Question: First of all I want to tell that this question isn't .
I want to install plugin in Jenkins. I went to Update Center but I can't install anything because I have this error:
'''
IOException: Unable to tunnel through proxy. Proxy returns "HTTP/1.1 407 Proxy Authentication Required".
'''

Also when it comes to Java, I have Java for 64 bit.
I tried changing JRE folder and putting there things for JRE 64 bit because Jenkins installs 32bit but it doesn't work. How could I solve this problem?
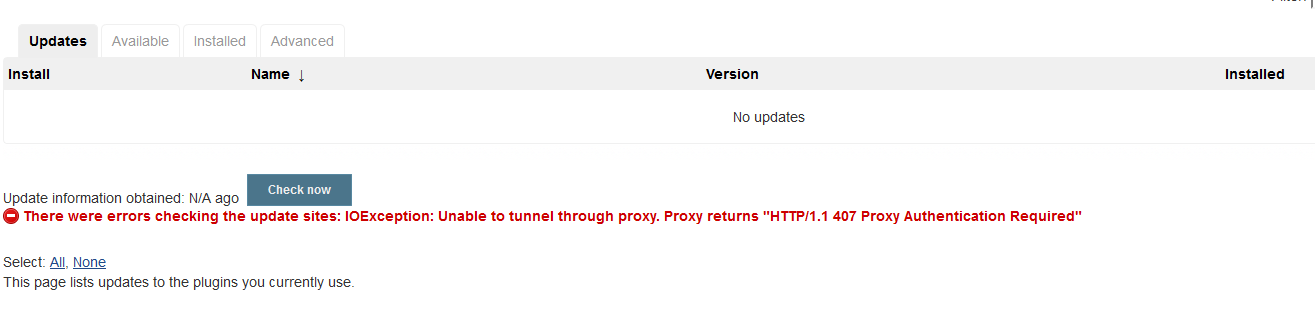
Answer: # TL;DR
'''
java -Dhttp.proxyHost=THE_PROXY_HOST_NAME -Dhttp.proxyPort=PORT_NUMBER -Dhttp.proxyUser=USER_NAME -Dhttp.proxyPassword=MY_SUPER_SECRET_PASSWORD -Dhttp.auth.preference=basic -Djdk.http.auth.tunneling.disabledSchemes= -jar jenkins.war
'''
Hopefully you've figured it out by now, but for those looking for an answer (myself in the near future)...
I did a lot of things and I'm not sure what really ended up working, but here's what I think worked for me and what I actually did.
# What I think works
Jenkins has known bugs with proxy settings from <URL>, etc. So here's what I think works:
## Set Java proxy settings
Depending on how you're running Jenkins (i.e. running 'java -jar jenkins.war' or as a daemon 'systemctl start jenkins.service') you're going to have to supply the proxy configuration as a Java option.
I'm running this as a daemon so I added my options in (I have no idea where this lives in Windows) under and added the following java options:
'''
-Dhttp.proxyHost=THE_PROXY_HOST_NAME -Dhttp.proxyPort=PORT_NUMBER -Dhttp.proxyUser=USER_NAME -Dhttp.proxyPassword=MY_SUPER_SECRET_PASSWORD -Dhttp.auth.preference=basic -Djdk.http.auth.tunneling.disabledSchemes=
'''
I'm guessing that I can probably do '-Djdk.http.auth.tunneling.disabledSchemes=Basic' instead of 'Dhttp.auth.preference=basic -Djdk.http.auth.tunneling.disabledSchemes=' based on this posted <URL>.
# What I actually did
Apart from the aforementioned steps, I did some weird things (I was pretty desperate, I had gone 4 months without updating plugins).
- - 'export HTTP_PROXY=http://username:password@your-proxy-server:port'- 'HTTP_PROXY''http://username:password@your-proxy-server:port'
I can't remember what else I ended up doing, but I don't think they're important (since they didn't work).
Best of luck!